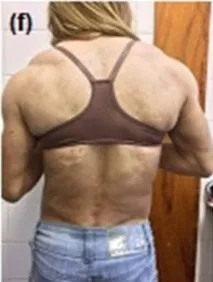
Patient 1 (proband) with familial partial lipodystrophy bearing the homozygous p. Fat accumulation in the neck, and ,dorsocervical region.
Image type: medical_photograph (skin_photograph)